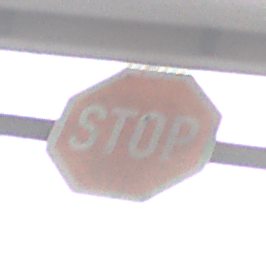
Verkehrszeichen: Stop
Umgebung: Roofed, Urban
Tageszeit: MorningAfternoon
Wetter: PartlyCloudy
Licht: Natural
Jahreszeit: NotSpecified
Kontrast: MediumContrast